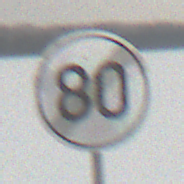
Verkehrszeichen: EndeGeschwindigkeit80
Umgebung: Outdoor, Nature
Tageszeit: MorningAfternoon
Wetter: Overcast
Licht: Natural
Jahreszeit: Winter
Kontrast: LowContrast